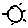
Label: sun